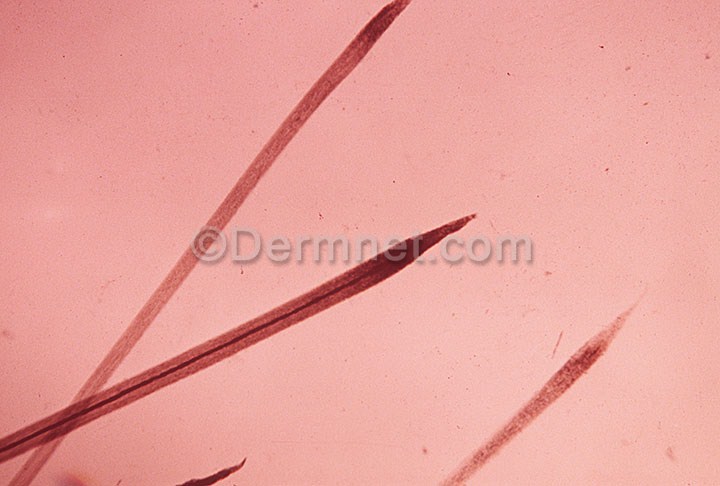
Disease: Hair Loss Photos Alopecia and other Hair Diseases